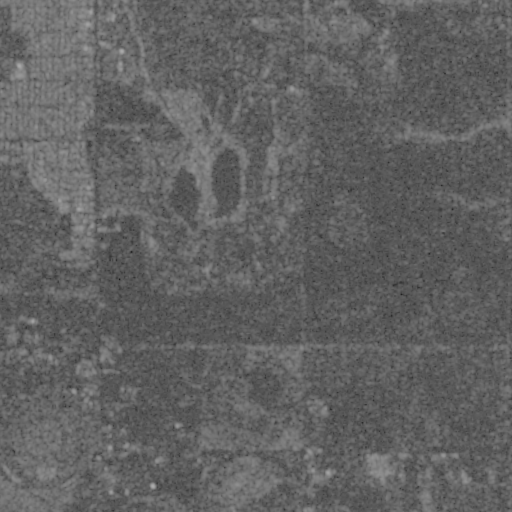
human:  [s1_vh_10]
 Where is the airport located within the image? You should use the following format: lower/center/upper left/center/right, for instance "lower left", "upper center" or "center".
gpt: The airport is located in the upper left of the image.
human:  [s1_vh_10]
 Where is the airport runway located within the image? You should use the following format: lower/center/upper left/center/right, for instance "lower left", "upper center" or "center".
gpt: The airport runway is located in the upper left of the image.
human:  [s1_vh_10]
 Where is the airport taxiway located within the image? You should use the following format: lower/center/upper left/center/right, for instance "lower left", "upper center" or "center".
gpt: The airport taxiway is located in the upper left of the image.
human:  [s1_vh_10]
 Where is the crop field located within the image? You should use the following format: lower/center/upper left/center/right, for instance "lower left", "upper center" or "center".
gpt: The crop field is located in the lower center of the image.
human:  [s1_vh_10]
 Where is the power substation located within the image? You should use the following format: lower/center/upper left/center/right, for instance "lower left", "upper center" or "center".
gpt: The power substation is located in the lower left of the image.
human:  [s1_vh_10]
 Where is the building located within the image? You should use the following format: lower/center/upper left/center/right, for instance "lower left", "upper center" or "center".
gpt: The building is located in the upper of the image.
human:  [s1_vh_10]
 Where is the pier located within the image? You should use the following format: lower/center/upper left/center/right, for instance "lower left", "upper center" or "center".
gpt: The pier is located in the center of the image.
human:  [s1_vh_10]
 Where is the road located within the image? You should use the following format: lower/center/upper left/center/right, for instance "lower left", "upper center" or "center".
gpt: There is no road in the image.

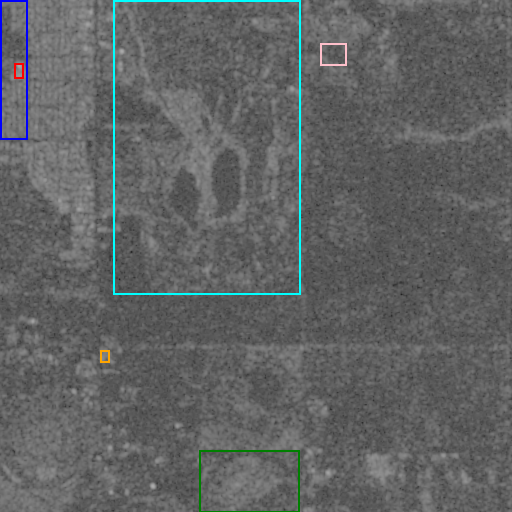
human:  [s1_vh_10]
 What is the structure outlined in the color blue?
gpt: The structure outlined in blue is an airport.
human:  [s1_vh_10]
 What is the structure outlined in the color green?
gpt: The structure outlined in green is a crop field.
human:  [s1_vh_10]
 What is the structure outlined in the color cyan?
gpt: The structure outlined in cyan is a park.
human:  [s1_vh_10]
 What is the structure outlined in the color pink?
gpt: The structure outlined in pink is a parking lot.
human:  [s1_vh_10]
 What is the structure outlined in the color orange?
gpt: The structure outlined in orange is a power substation.
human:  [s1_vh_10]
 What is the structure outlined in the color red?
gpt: The structure outlined in red is a building.
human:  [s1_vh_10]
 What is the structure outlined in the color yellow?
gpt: There is no yellow outline.